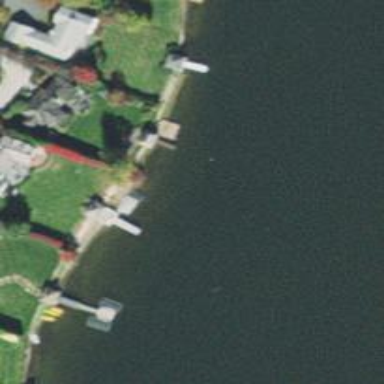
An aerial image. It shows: Man-made pier.